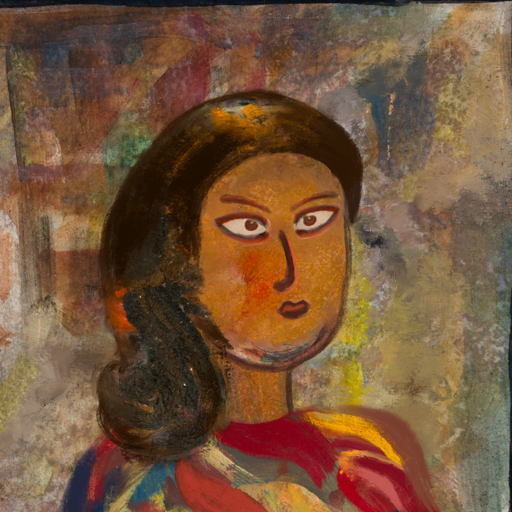
Background: Mosgoul, Head And Neck Side: Pipe, Face Side: Roy_Bahadur, Bust: Mother_And_Son_Son, Hair Side: Gypsy_Queen, Head Accessory: Blank, Second Necklace: Blank, Necklace: Blank, Baby: Blank